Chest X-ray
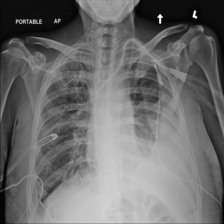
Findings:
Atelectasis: positive
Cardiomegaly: negative
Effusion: negative
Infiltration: negative
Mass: negative
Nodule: negative
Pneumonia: negative
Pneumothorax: negative
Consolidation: negative
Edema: negative
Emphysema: negative
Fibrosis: negative
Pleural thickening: negative
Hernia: negative